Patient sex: F
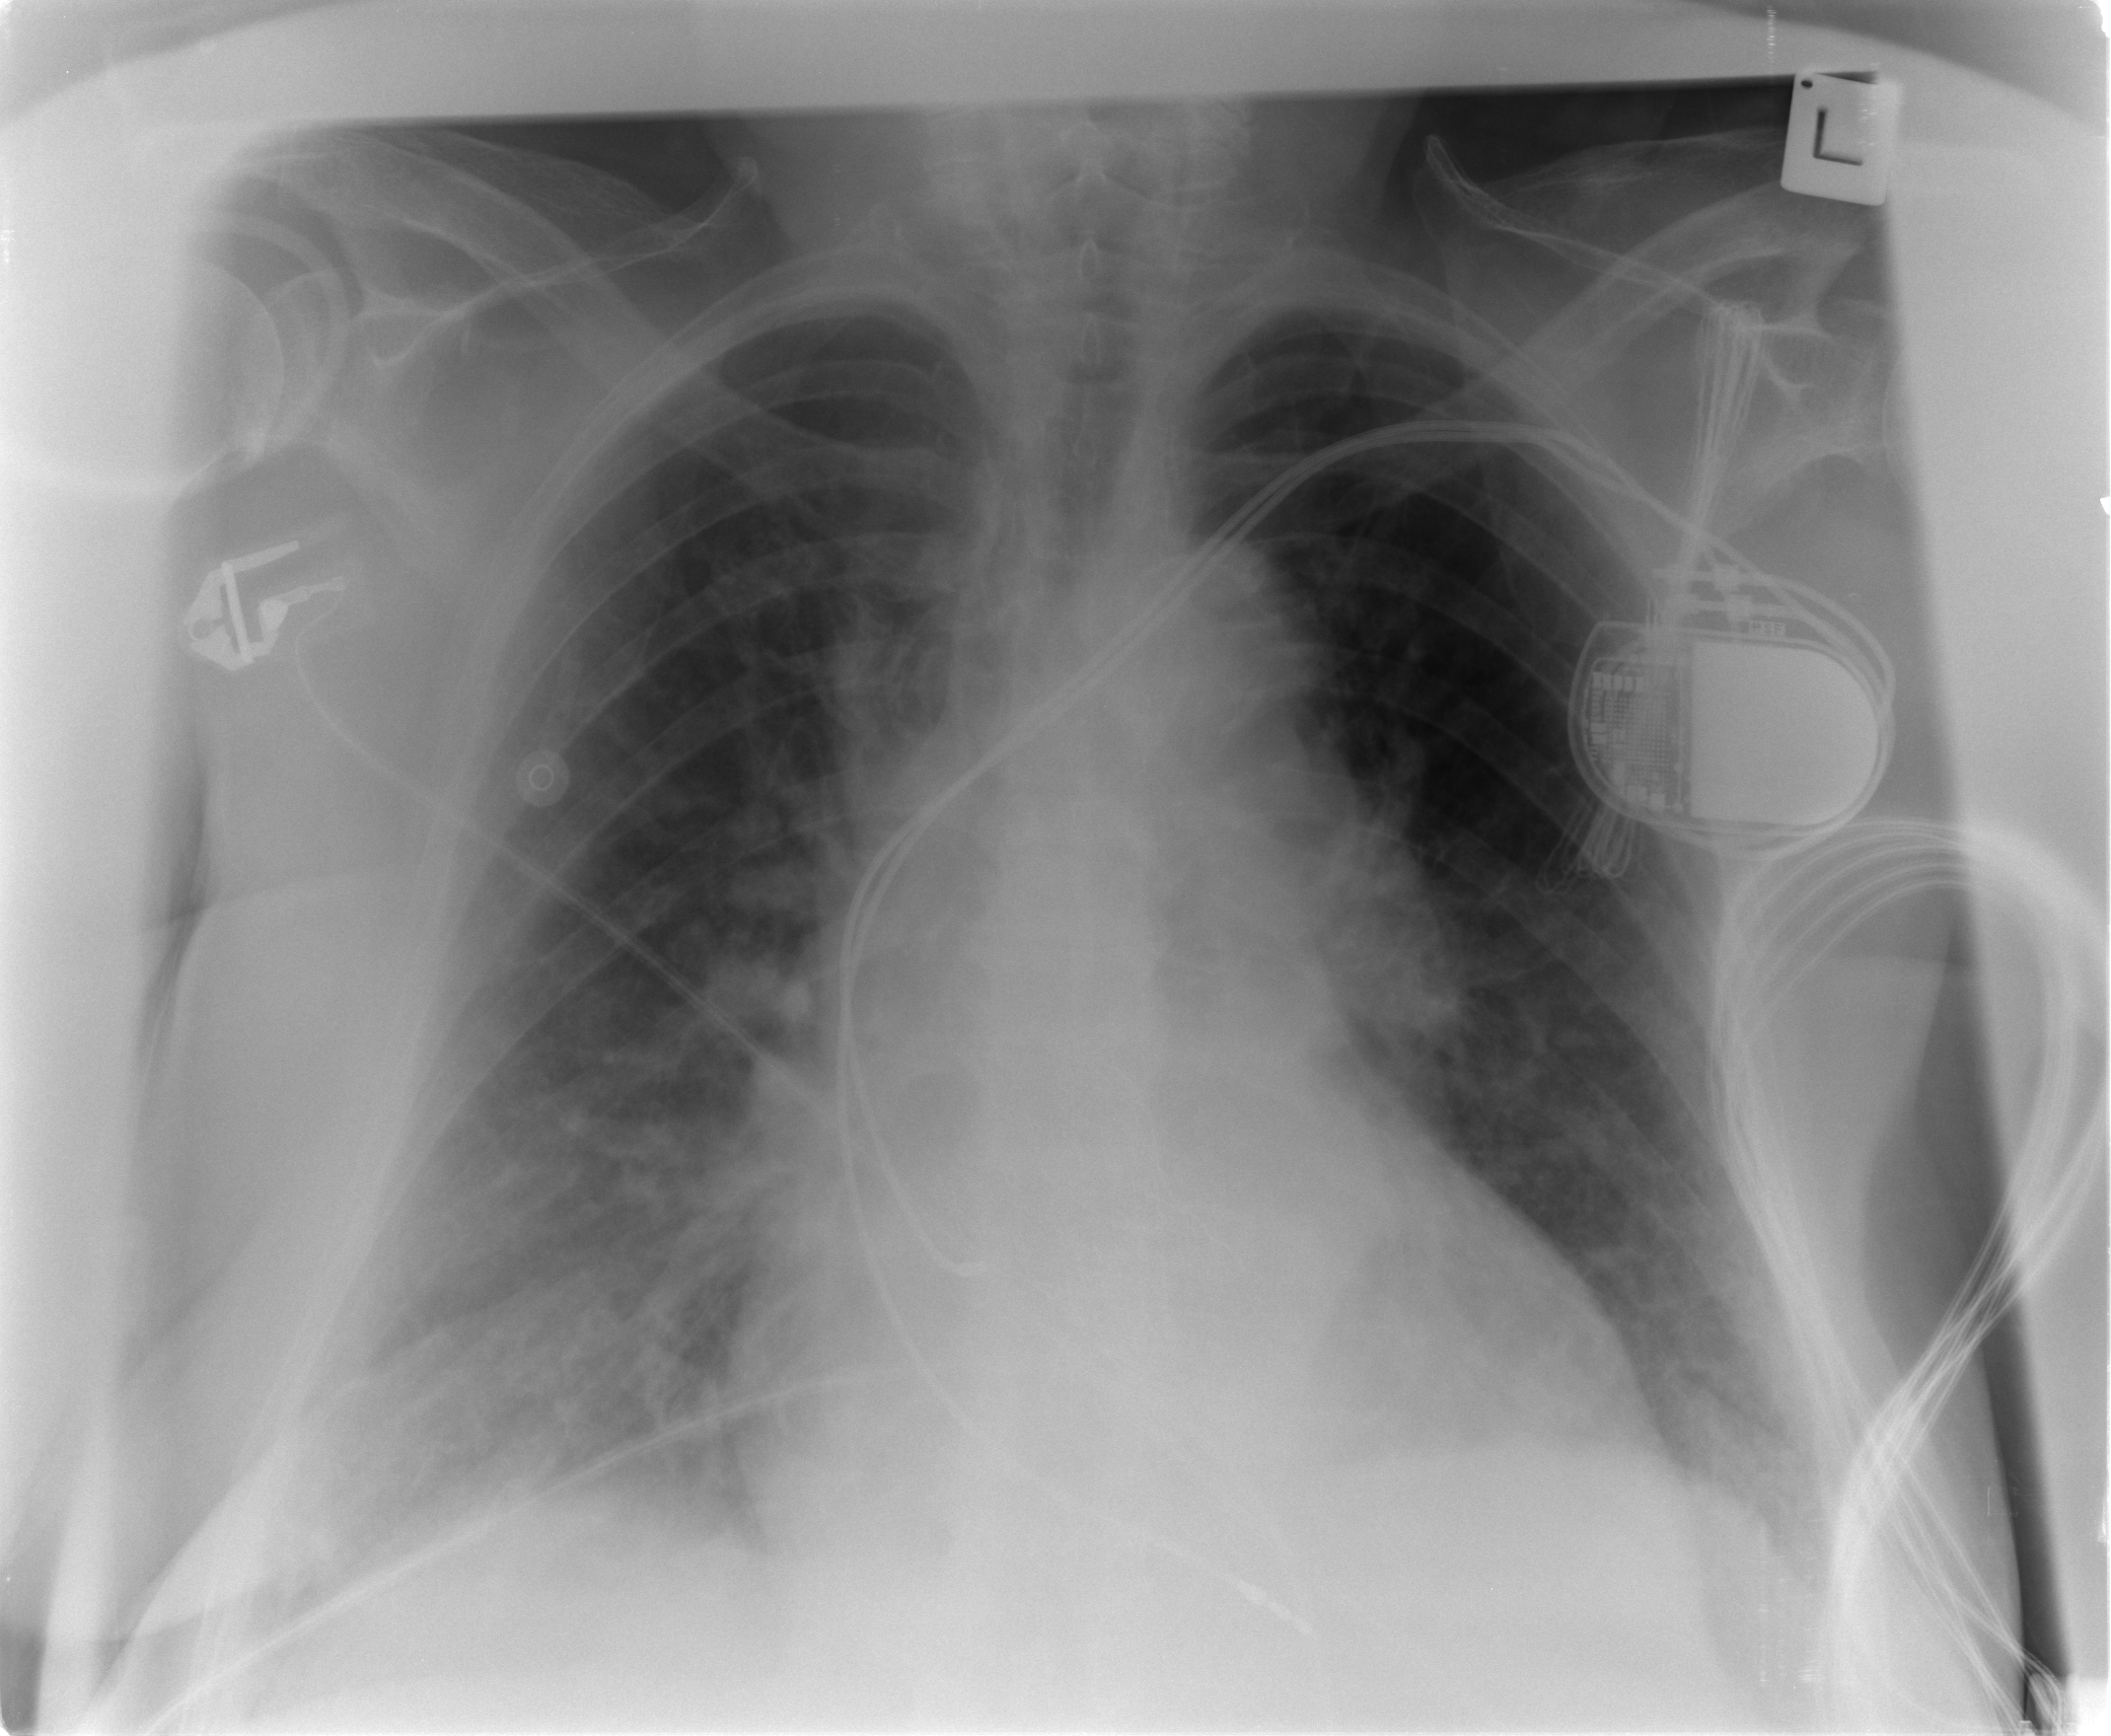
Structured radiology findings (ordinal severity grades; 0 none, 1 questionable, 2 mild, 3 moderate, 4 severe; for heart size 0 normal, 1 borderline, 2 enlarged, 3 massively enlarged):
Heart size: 2
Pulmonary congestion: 3
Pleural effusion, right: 2
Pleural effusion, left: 0
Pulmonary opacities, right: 2
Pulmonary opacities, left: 2
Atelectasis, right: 2
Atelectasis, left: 2